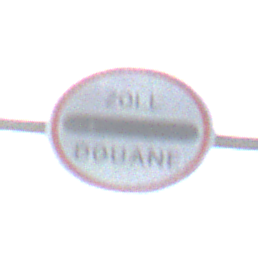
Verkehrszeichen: Zollstelle
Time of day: Midday
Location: Outdoor (Suburban)
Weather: PartlyCloudy
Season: NotSpecified
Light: Natural